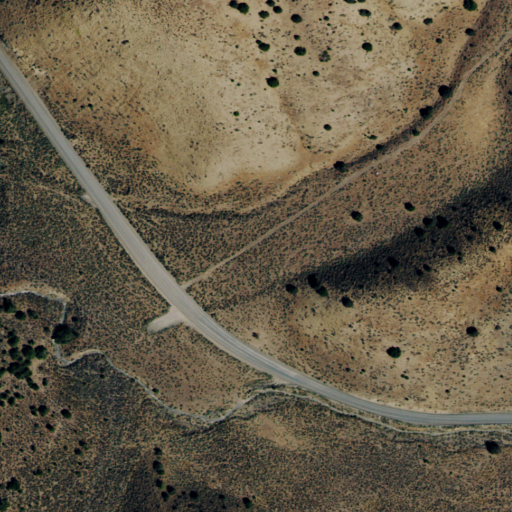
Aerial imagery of valley in Nevada named Goat Canyon containing shrub and grassland